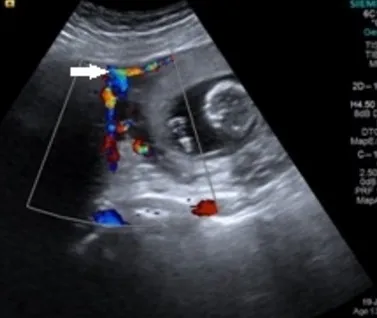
Ultrsonographic picture showing bridging vessel (white arrow) between the mass lesion and gravid uterus.
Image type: radiology (ultrasound)